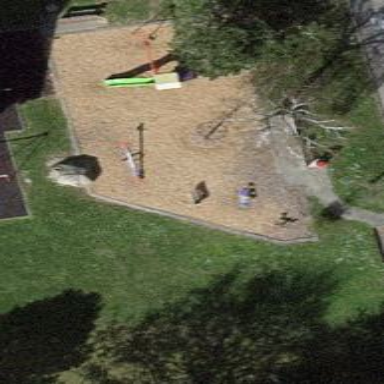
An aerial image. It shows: Playground area for leisure activities on the land.